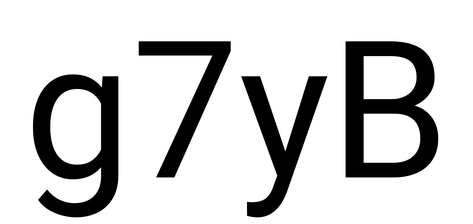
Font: Roboto_Regular